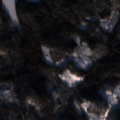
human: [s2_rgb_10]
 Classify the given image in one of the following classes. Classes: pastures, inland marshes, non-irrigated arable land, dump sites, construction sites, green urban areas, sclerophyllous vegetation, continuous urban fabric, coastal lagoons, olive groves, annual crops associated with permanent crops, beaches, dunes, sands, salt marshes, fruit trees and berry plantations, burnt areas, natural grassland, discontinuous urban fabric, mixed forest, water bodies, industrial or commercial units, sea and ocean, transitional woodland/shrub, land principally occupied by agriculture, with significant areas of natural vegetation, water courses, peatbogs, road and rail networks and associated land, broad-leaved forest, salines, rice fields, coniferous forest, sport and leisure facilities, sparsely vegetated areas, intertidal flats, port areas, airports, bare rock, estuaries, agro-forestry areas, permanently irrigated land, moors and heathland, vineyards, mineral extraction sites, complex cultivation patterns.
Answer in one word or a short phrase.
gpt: coniferous forest, mixed forest, transitional woodland/shrub, water bodies